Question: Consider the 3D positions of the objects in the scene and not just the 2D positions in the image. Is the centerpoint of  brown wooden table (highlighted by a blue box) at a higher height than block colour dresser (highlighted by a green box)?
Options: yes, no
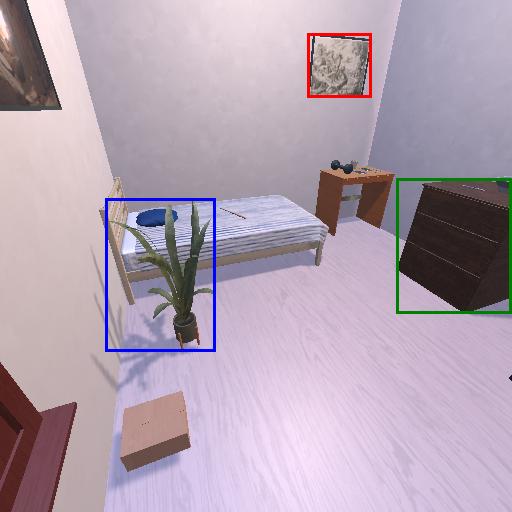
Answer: yes